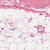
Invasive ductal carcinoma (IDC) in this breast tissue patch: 0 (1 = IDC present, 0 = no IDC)